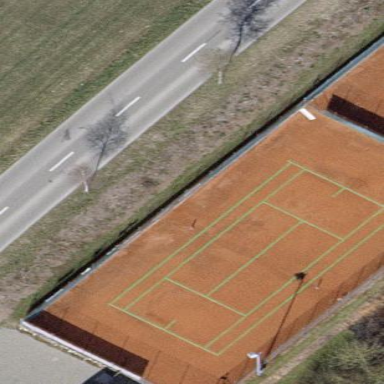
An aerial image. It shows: Tennis court on pitch.